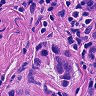
Metastatic tissue present: yes